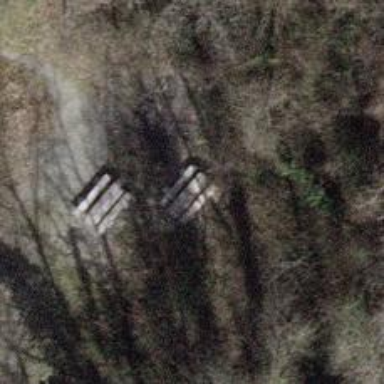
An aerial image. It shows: Picnic table located in leisure land area.